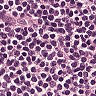
Metastatic tissue present: no